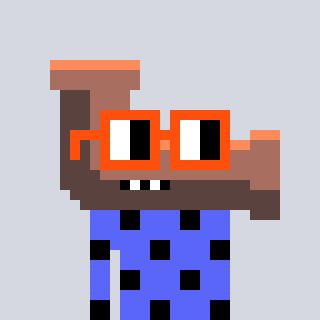
a pixel art character with square orange glasses, a pipe-shaped head and a purple-colored body on a cool background